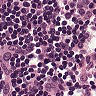
Metastatic tissue present: no